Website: apple-inc
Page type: review-order
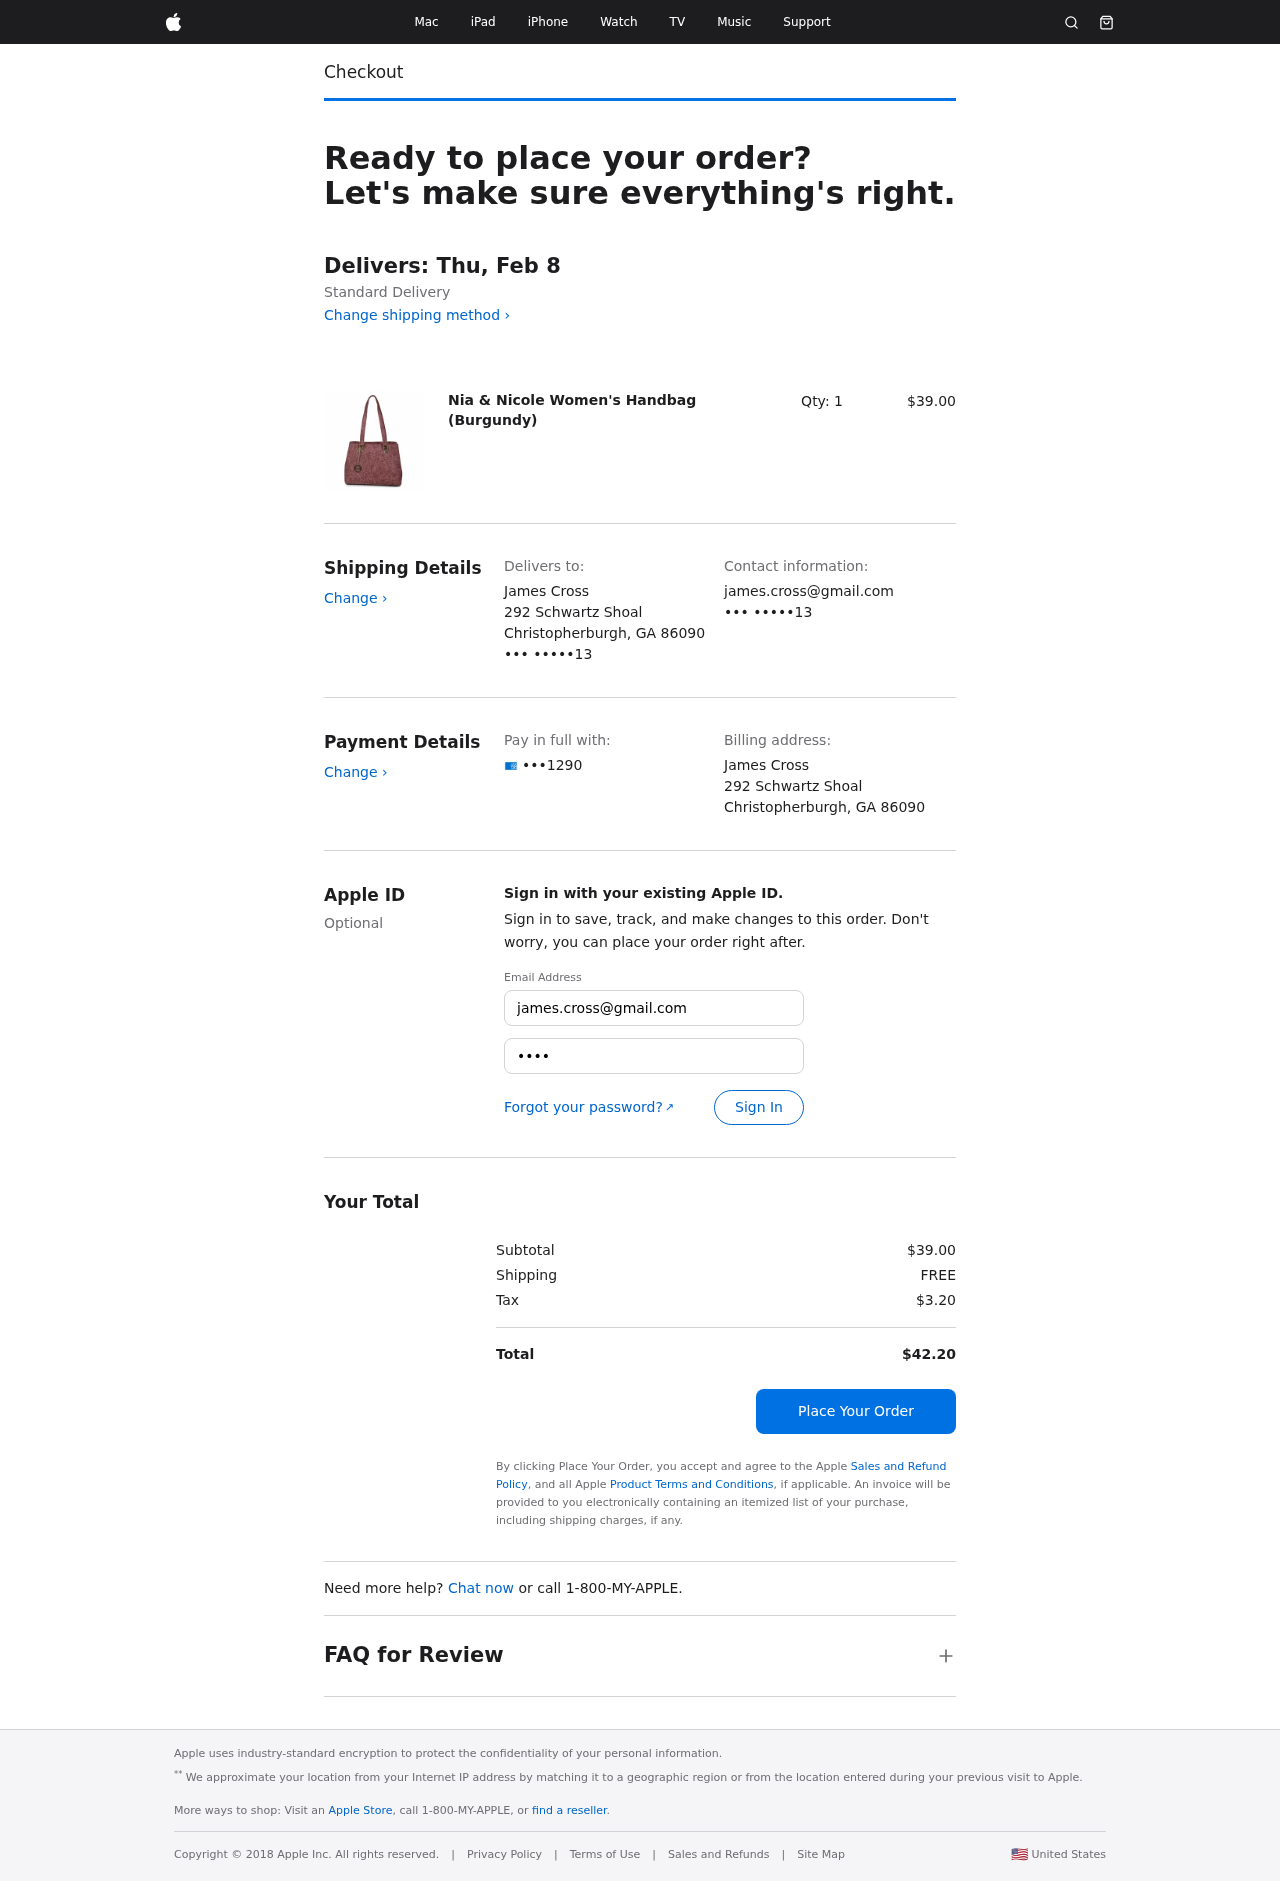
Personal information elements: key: PII_CARD_LAST4
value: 1290
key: PII_CITY_STATE_ZIP
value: Christopherburgh, GA 86090
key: PII_EMAIL3
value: james.cross@gmail.com
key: PII_FULLNAME
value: James Cross
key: PII_PHONE_SUFFIX
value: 13
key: PII_STREET
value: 292 Schwartz Shoal
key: PII_EMAIL2
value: james.cross@gmail.com
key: PII_PHONE_SUFFIX2
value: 13
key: PII_FULLNAME2
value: James Cross
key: PII_STREET2
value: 292 Schwartz Shoal
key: PII_CITY_STATE_ZIP2
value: Christopherburgh, GA 86090
Product elements: key: PRODUCT1_NAME
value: Nia & Nicole Women's Handbag (Burgundy)
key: PRODUCT1_PRICE
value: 39
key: PRODUCT1_QUANTITY
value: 1
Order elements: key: ORDER_DELIVERY_DATE
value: Delivers: Thu, Feb 8
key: ORDER_SUBTOTAL
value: $39.00
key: ORDER_SHIPPING_COST
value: FREE
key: ORDER_TAX
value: $3.20
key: ORDER_TOTAL
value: $42.20